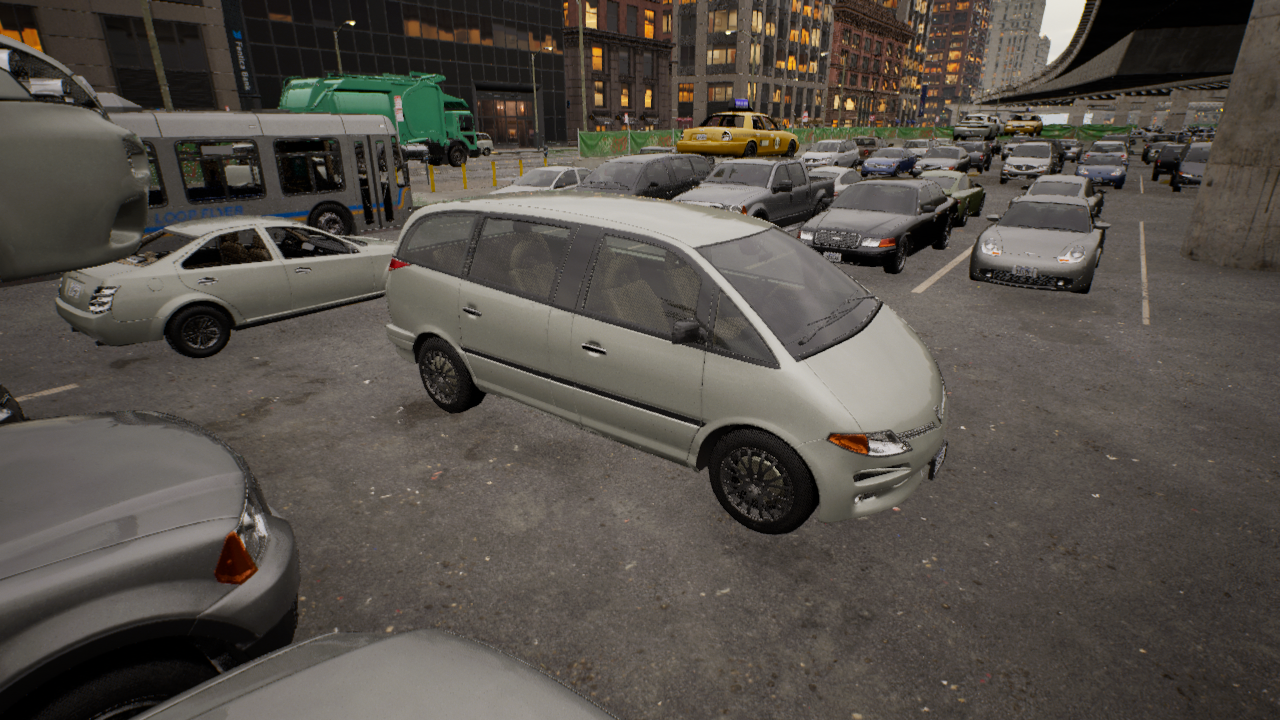
Venue: arterial
Lighting: golden hour
Vehicle rig: minivan